Question: Good morning,
I've created a chord diagram using D3. But I've encountered a problem with the output that causes paths to be rendered poorly in some versions of Chrome.
Here's an example of a problematic path generated by D3:
'''
<svg height="1000px" width="1000px">
<g transform="translate(400,400)">
<path d="M329.2336690603744,-46.49130195040491A332.5,332.5 0 0,1 329.2336694247276,-46.491299370194035Q 0,0 -25.421977592957564,-331.5267305290222A332.5,332.5 0 0,1 -25.42197499477598,-331.5267307282548Q 0,0 329.2336690603744,-46.49130195040491Z" class="chord" fill="#c8cfdc" stroke-width="1px" stroke="#000000"></path>
</g>
</svg>
'''
In most browsers, I see a single arc, which is what I'd expect. But on my dev machine running Chrome version 36.0.1985.125 on Ubuntu 14.04 I see the arc on top of a big gray circle. The big circle kind of ruins the rest of the diagram.
Is there anything particularly problematic about this path's d attribute that could cause it to get painted inconsistently by the browser?
Many thanks.
Here's an image of what I'm seeing when it goes wrong:

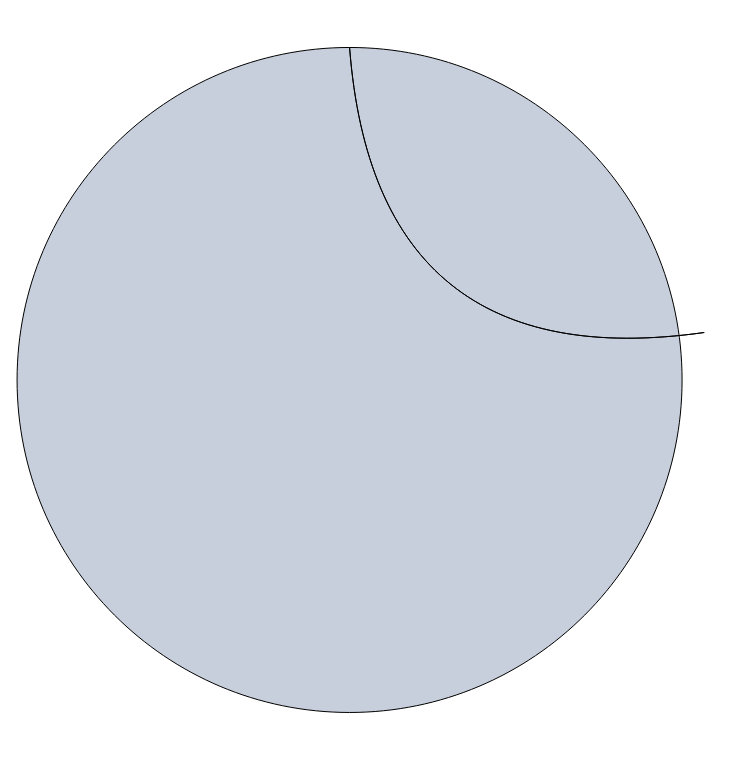
Answer: Expanding on @jshanley's comment, the breakdown of the path data is as follows (long decimals trimmed for readability):
'''
d="M 329,-46
//Move the pen to the starting point (329,-46)
A 332.5,332.5 0 0,1 329,-46
//draw a circular arc (radius in both directions 332.5 with 0 degrees rotation),
//in a clockwise direction taking the shortest route (flags 0,1)
//ending at point (329,-46).
//In a normal chord diagram, this is the edge of the chord, which follows the
//arc of the large circle.
//However, in this case the start and end points are the same
//and nothing should be drawn
Q 0,0 -25,-331
//draw a quadratic curve to point (-25, -331) using control point (0,0)
//this is the curve you see, connecting different points on the large circle
A 332.5,332.5 0 0,1 -25,-331
//another arc with the same start and end points, which shouldn't be drawn
Q 0,0 329,-46
//Another quadratic curve, the exact same shape as the previous one
//but going back in the opposite direction;
//this is what causes the curve to look like a single line, no fill
Z"
//close the shape
'''
Path arc segments that start and end at the same point are <URL>, regardless of what the flag settings are, because they are not clearly defined. Even if the browser wasn't automatically skipping it, you'd think they would still respect the "short arc" flag and draw a zero-length arc.
If support for that particular browser version is important, you'll need to add in an error-check in your code, so that you don't draw the chords at all when they have zero width on both ends, or manually edit the path data to remove the empty arc commands.